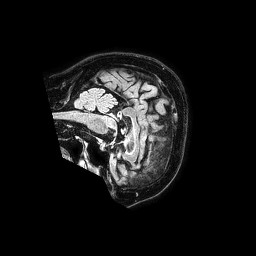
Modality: FLAIR
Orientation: sagittal
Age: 79
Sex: female
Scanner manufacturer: philips
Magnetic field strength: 1.5 T
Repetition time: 4.8 s
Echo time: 0.3 s